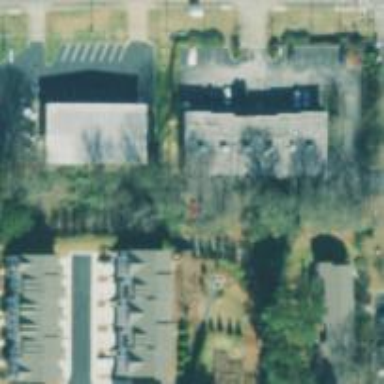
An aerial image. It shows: Veterinary facility.